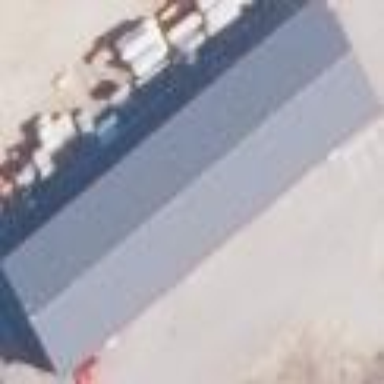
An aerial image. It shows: Industrial building.